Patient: sex F, age 68
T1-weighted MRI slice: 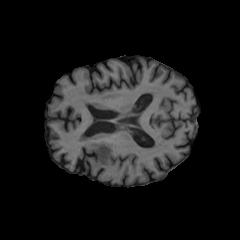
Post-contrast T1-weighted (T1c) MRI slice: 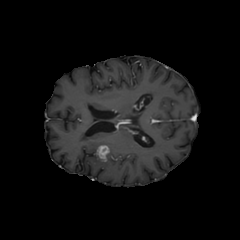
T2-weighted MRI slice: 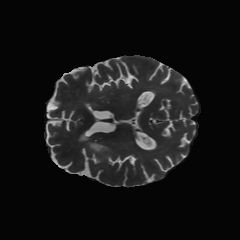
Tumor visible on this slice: yes
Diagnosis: Glioblastoma, IDH-wildtype
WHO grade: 4